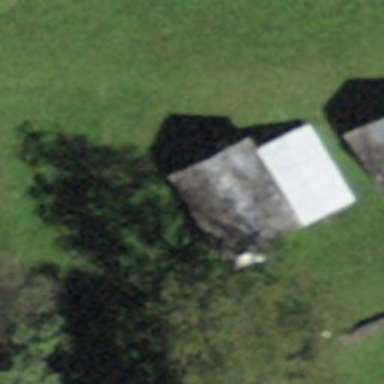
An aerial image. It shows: Cabin.